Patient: sex F, age 35
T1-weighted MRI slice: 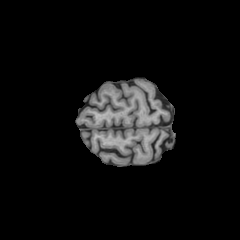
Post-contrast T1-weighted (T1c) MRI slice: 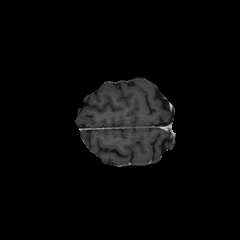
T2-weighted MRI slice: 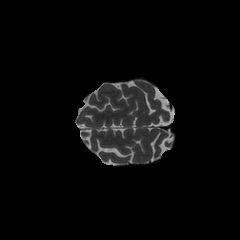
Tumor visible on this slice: no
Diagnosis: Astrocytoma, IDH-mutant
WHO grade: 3